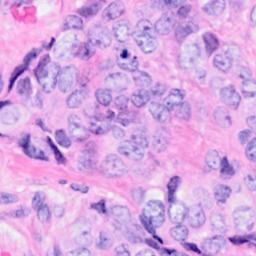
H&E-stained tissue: Breast